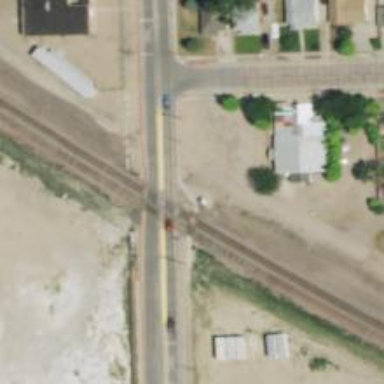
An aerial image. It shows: Level crossing along the railway.